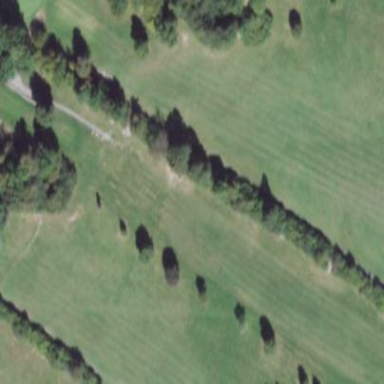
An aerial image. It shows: Grassy area designated as golf fairway.